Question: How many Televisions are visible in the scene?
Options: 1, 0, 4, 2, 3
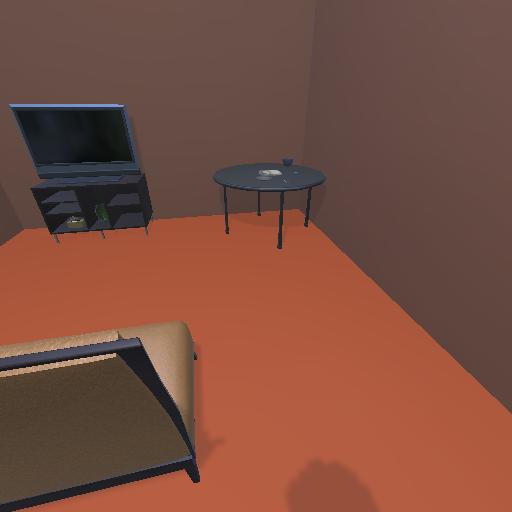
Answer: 1